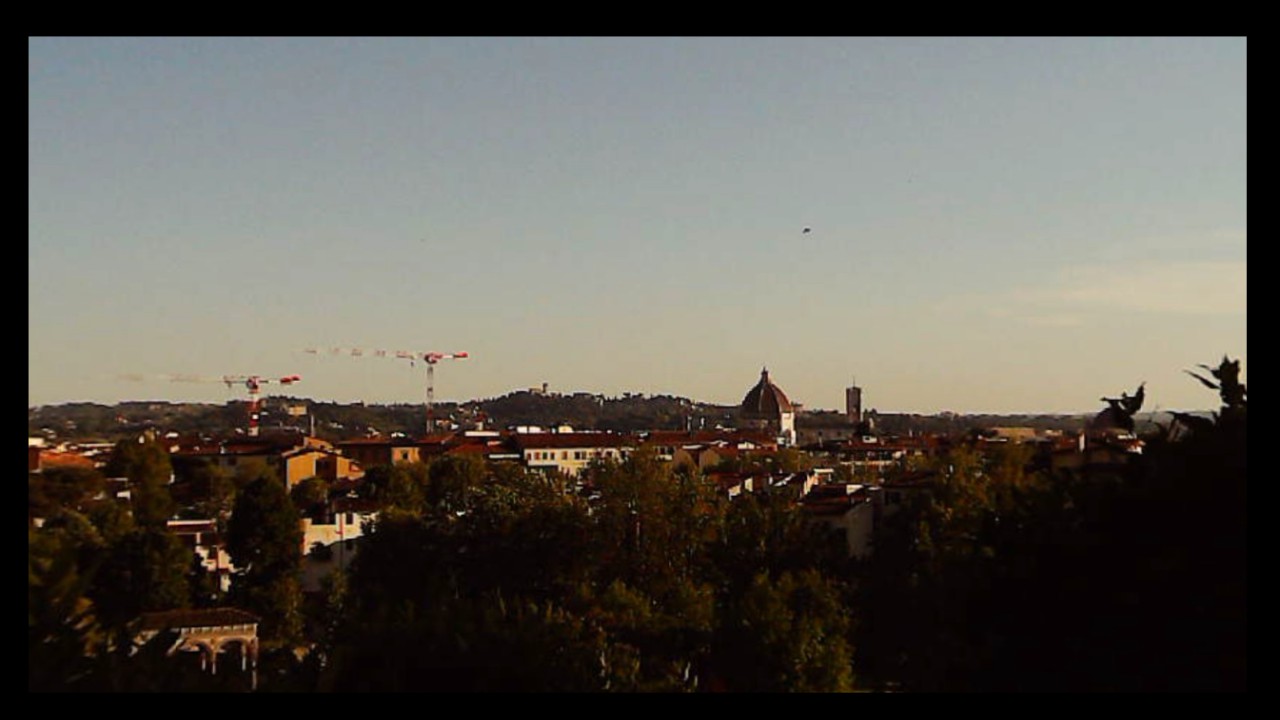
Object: Betafpv air75